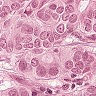
Metastatic tissue present: yes